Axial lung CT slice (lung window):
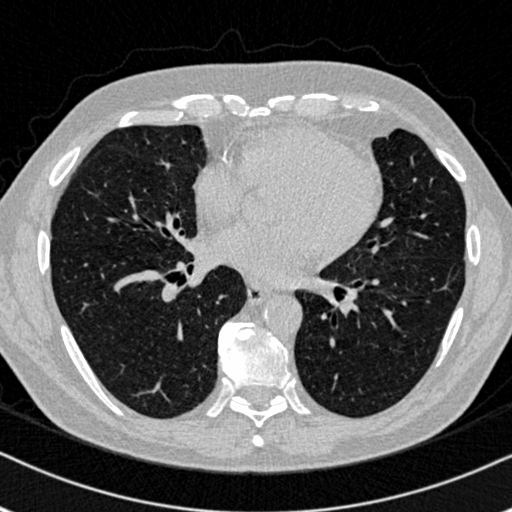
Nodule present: no